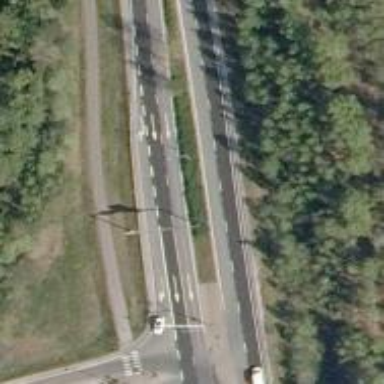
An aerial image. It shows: Overhead guidepost.